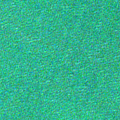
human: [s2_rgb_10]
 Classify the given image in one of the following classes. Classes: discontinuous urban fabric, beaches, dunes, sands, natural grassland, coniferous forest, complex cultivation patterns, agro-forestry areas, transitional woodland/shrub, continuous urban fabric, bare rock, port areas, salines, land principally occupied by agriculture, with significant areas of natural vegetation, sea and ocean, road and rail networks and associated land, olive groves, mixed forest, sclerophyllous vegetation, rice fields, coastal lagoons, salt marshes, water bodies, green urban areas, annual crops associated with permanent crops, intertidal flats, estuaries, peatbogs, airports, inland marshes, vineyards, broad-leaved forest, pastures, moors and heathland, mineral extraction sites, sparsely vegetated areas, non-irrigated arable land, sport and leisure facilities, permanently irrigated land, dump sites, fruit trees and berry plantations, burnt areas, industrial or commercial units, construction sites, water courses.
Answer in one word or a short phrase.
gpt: sea and ocean